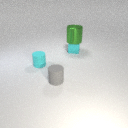
small gray rubber cylinder to the left of small cyan metal cube